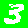
Digit: 3